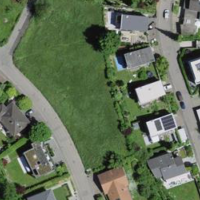
EUNIS habitat code: 55
Species observed at this site:
Linaria vulgaris
Prunella vulgaris
Convolvulus arvensis
Daucus carota
Trifolium pratense
Circaea lutetiana
Geranium robertianum